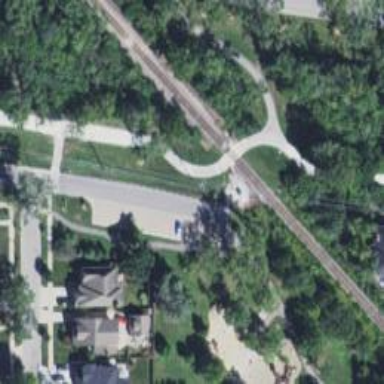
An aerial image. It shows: Railway crossing.